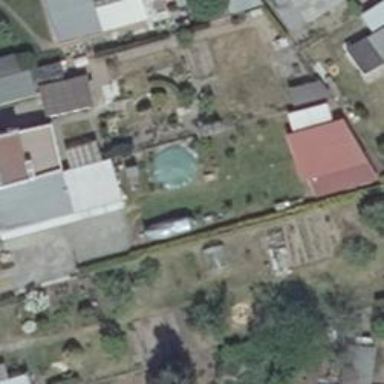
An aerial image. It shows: Swimming pool located in leisure land.